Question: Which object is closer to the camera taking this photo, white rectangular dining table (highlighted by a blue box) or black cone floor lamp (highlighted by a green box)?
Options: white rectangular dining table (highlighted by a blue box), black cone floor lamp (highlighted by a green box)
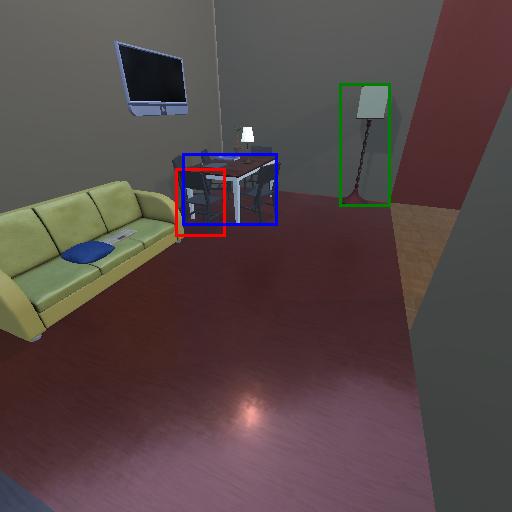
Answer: white rectangular dining table (highlighted by a blue box)